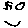
Label: smiley face